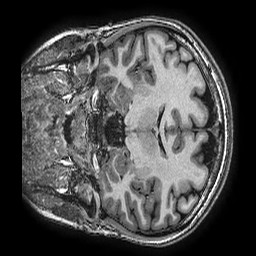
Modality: T1w
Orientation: coronal
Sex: female
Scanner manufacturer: ge
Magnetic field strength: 3 T
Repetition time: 0.0077 s
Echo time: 0.003436 s